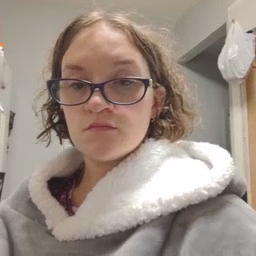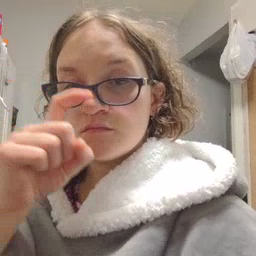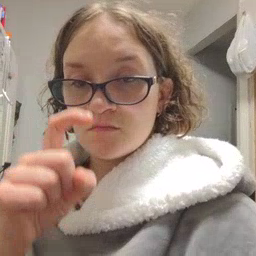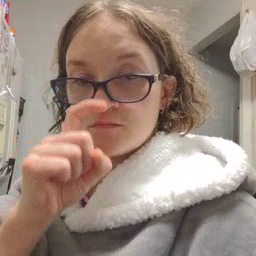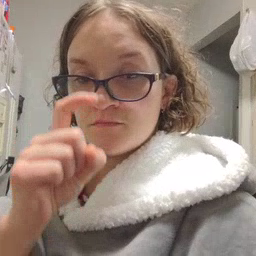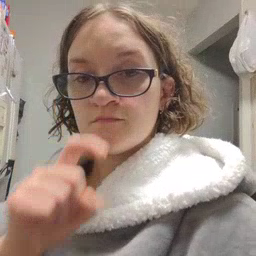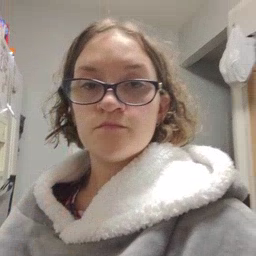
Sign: doll